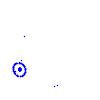
Particle: proton